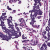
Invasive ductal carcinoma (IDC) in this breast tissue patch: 1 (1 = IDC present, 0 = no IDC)